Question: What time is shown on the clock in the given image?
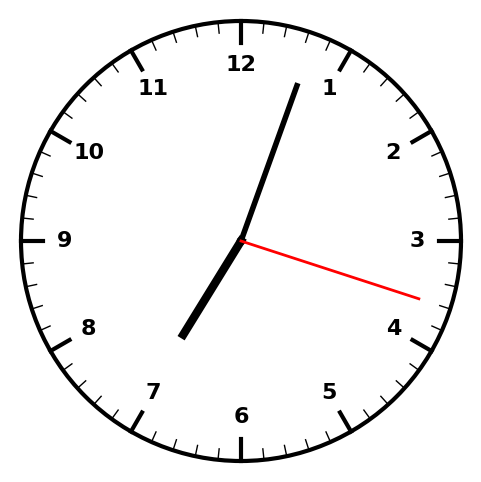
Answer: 07:03:18